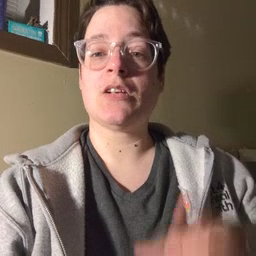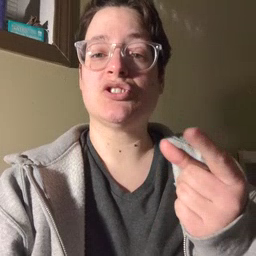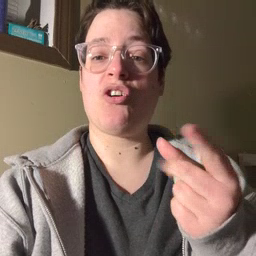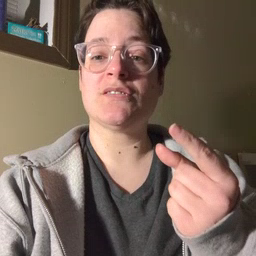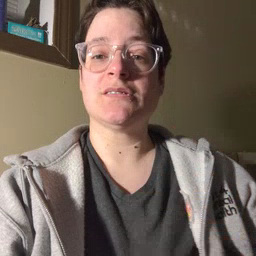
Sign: dog